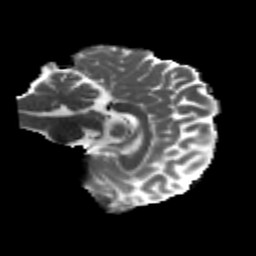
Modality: MD
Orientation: sagittal
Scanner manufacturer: siemens
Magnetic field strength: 3 T
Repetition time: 4.16 s
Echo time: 0.0806 s